На гладком горизонтальном полу находится клин массой $M$ с углом наклона $\alpha$ при основании (см. рисунок).  На поверхности клина расположен брусок массой $m$, привязанный легкой нитью к стене. Нить перекинута через невесомый блок, укрепленный на вершине клина. Отрезок нити $A B$ параллелен горизонтальной поверхности пола. Вначале систему удерживают, а затем отпускают, и брусок начинает скользить по наклонной поверхности клина. Силы трения отсутствуют.
Найдите ускорение клина в этом случае.
Полагая $\alpha$ заданным, найдите, при каком отношении масс клина и бруска такое скольжение возможно.
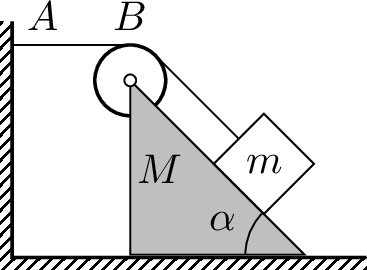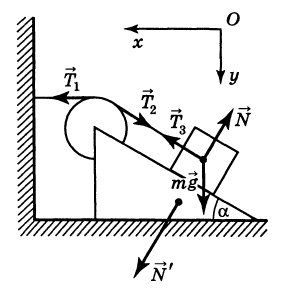
Найдите ускорение клина в этом случае.
Решение: Силы, действующие на брусок и клин, показаны на рисунке, причем $\left|\vec{T}_{1}\right|=\left|\vec{T}_{2}\right|=\left|\vec{T}_{3}\right|=T$.  Обозначим ускорение клина через $a_{1}$. Запишем уравнения движения тел в системе координат $x O у$: для клина по $O x$ с учетом равенства реакций опоры $\left|\vec{N}^{\prime}\right|=|\vec{N}|$: $$ T(1-\cos \alpha)+N \sin \alpha=M a_{1}; \quad (1) $$ для бруска по оси $O x$ : $$ T \cos \alpha-N \sin \alpha=m a_{x}; \quad (2) $$ для бруска по оси $Oy$: $$ m g-T \sin \alpha-N \cos \alpha=m a_{y}. \quad (3) $$ Здесь $a_{x}$ и $a_{y}$ — проекции вектора ускорения бруска на координатные оси. Связь между ускорением клина и ускорением бруска можно установить, используя кинематические соображения. Пусть клин сместился на $l$ влево. Тогда брусок, движущийся по клину, сместится на $l$ вдоль наклонной плоскости и одновременно на расстояние $l$ влево вместе с клином. Отсюда получим: $$ a_{x}=a_{1}(1-\cos \alpha) \text { и } a_{y}=a_{1} \sin \alpha. $$ Тогда система уравнений $(1)-(3)$ примет вид: $$ \left.\begin{array}{l} T(1-\cos \alpha)+N \sin \alpha=M a_{1}, \\ T \cos \alpha-N \sin \alpha=m a_{1}(1-\cos \alpha), \\ m g-T \sin \alpha-N \cos \alpha=m a_{1} \sin \alpha, \end{array}\right\} \quad (4) $$ откуда $$ a_{1}=\frac{m g \sin \alpha}{M+2 m(1-\cos \alpha)}. $$
Ответ: $$ a_{1}=\frac{m g \sin \alpha}{M+2 m(1-\cos \alpha)}. $$

Полагая $\alpha$ заданным, найдите, при каком отношении масс клина и бруска такое скольжение возможно.
Решение: Рассмотренное движение возможно, если $N>0$. Находя $N$ из уравнений $(4)$, получим условие: $$ \frac{M}{m}>\frac{(1-\cos \alpha)^{2}}{\cos \alpha}. $$
Ответ: $$ \frac{M}{m}>\frac{(1-\cos \alpha)^{2}}{\cos \alpha}. $$
Темы:
T, Механика, Динамика, Движение связанных тел, Всероссийские, Блоки